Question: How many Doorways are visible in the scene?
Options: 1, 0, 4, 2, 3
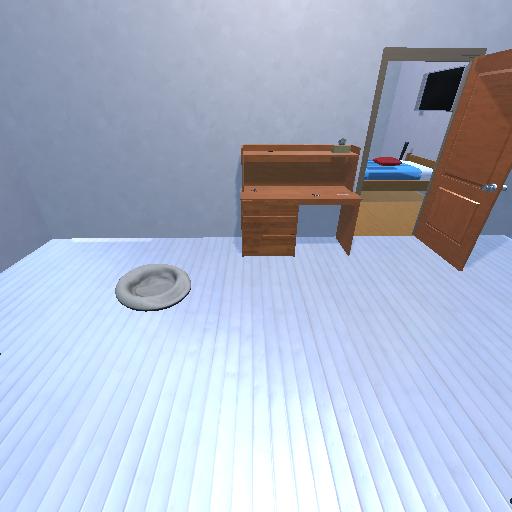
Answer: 1